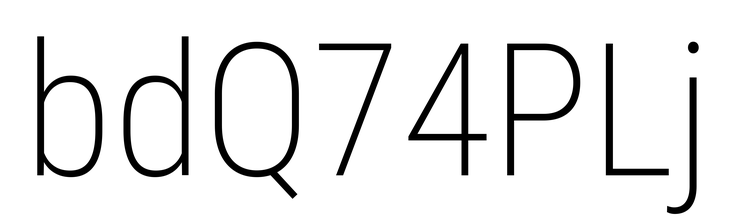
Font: Roboto_Condensed_ExtraLight